Aerial crown-view tile of a tropical tree (Barro Colorado Island, Panama), acquired 20241014:
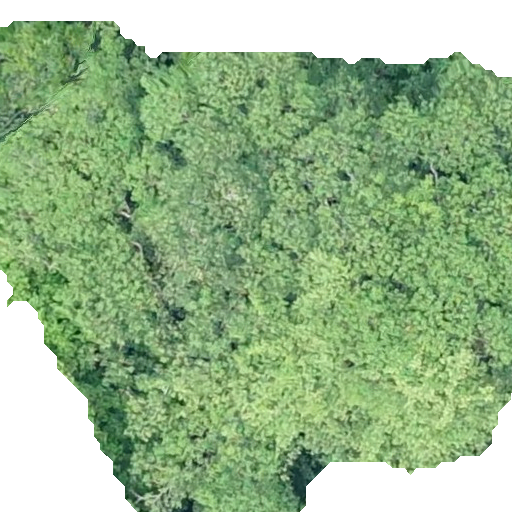
Species: Hura crepitans
GBIF accepted scientific name: Hura crepitans
Crown area: 375.69 m²